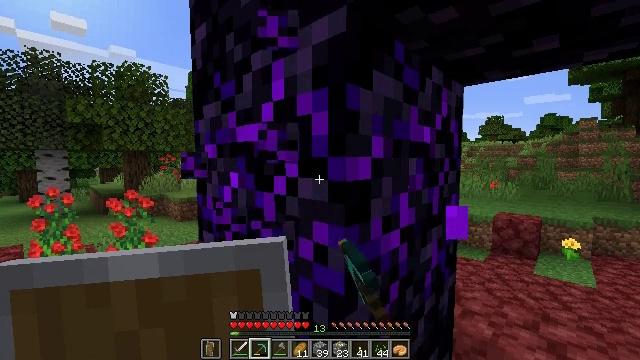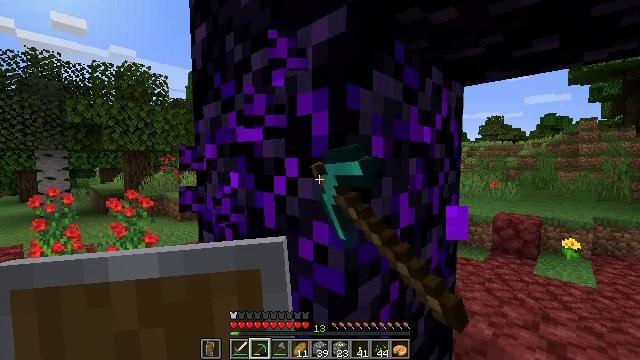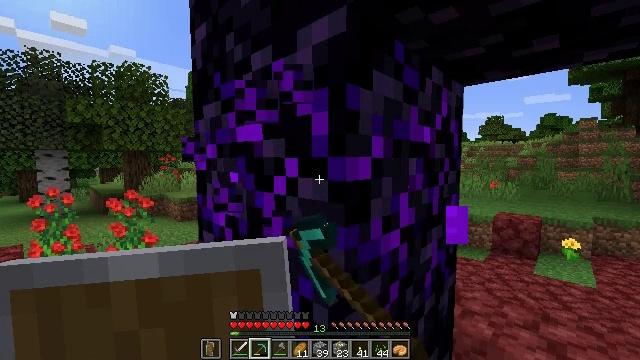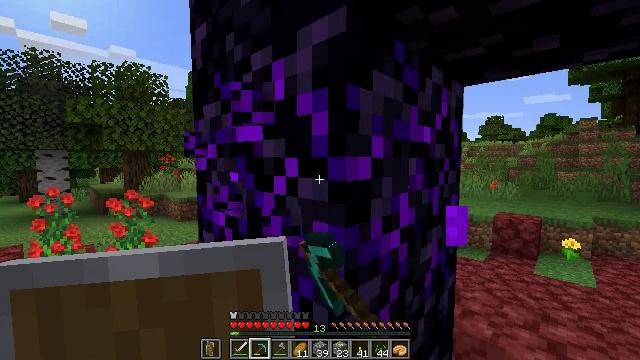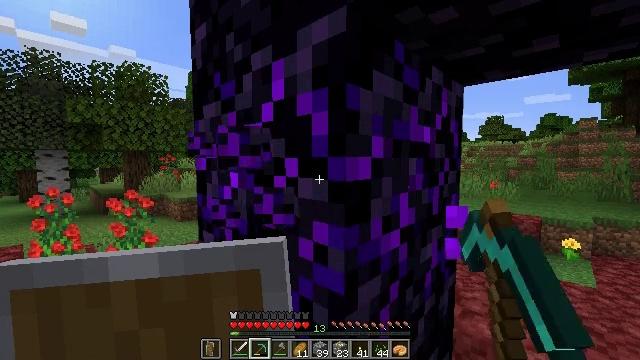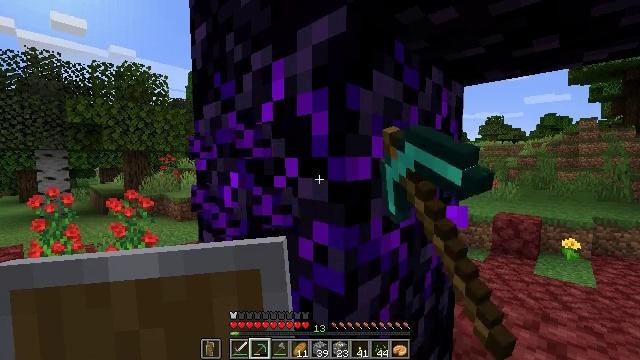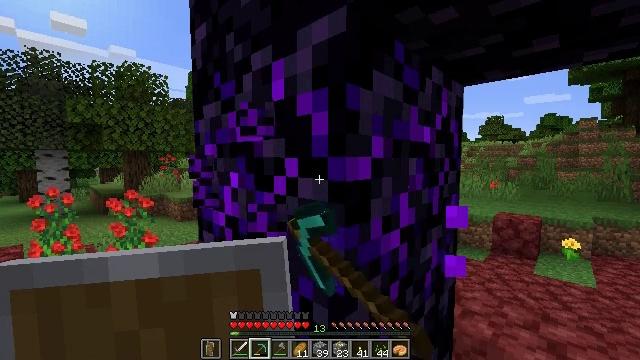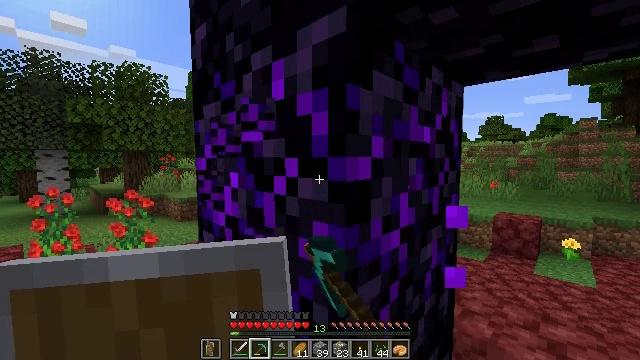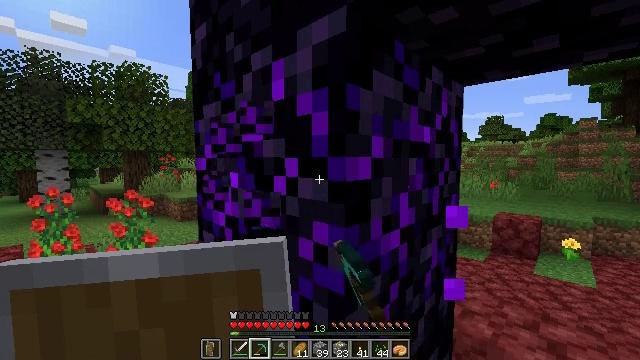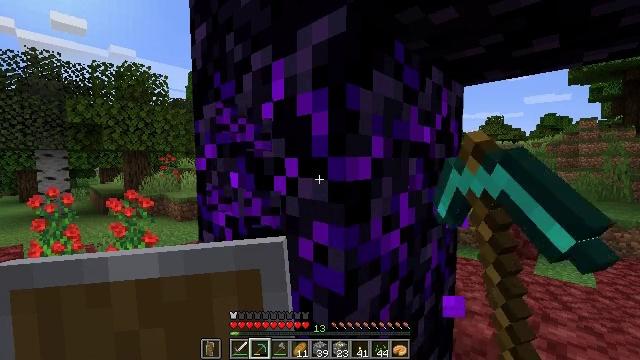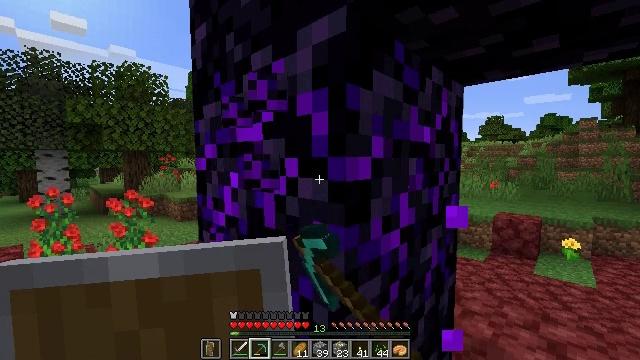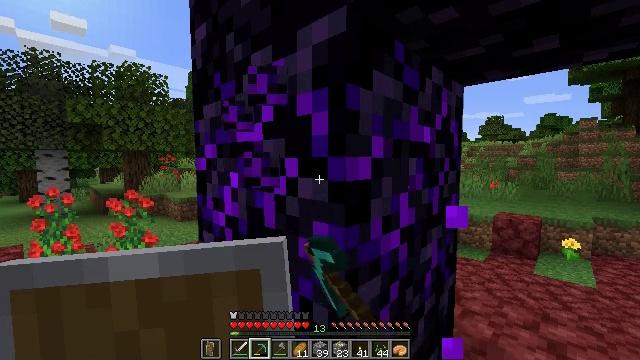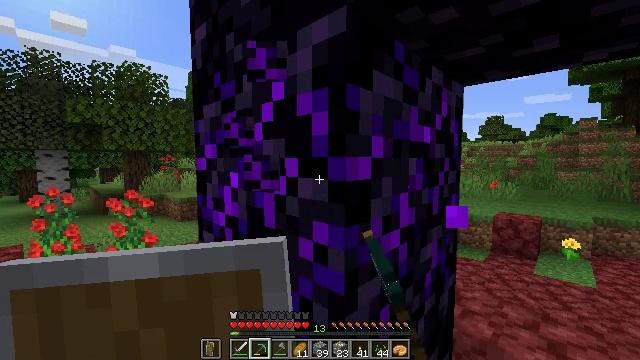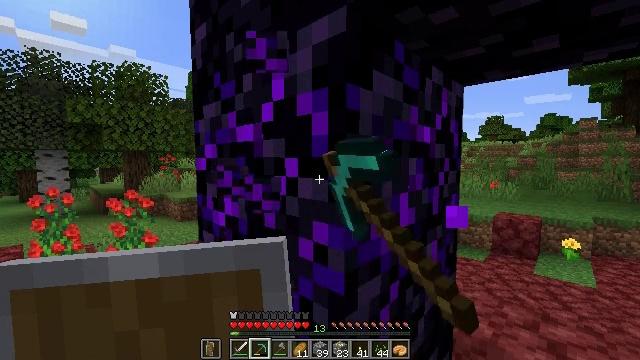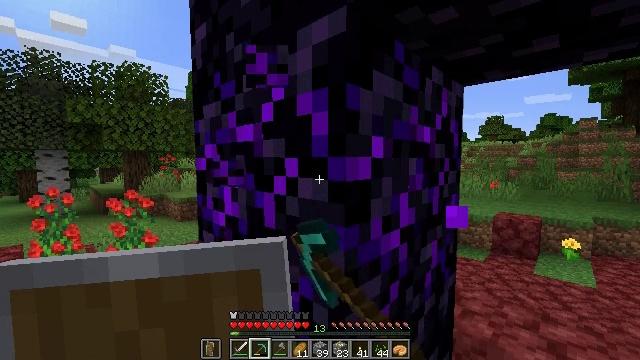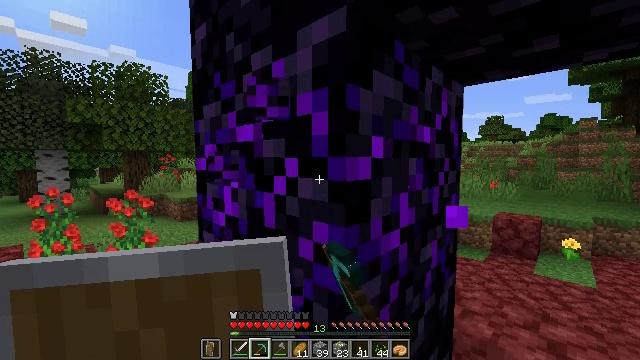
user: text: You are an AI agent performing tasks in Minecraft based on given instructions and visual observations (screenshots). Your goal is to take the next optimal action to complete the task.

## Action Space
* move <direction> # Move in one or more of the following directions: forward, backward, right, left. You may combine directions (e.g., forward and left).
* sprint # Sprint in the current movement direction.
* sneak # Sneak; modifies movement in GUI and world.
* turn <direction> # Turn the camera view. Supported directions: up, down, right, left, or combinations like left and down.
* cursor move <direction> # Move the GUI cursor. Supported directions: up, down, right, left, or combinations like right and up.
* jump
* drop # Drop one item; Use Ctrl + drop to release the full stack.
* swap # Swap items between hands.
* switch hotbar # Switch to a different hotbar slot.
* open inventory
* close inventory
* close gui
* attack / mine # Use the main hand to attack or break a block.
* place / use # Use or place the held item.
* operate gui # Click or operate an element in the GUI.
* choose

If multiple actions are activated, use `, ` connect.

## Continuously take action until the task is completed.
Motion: motion action
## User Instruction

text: Use a pickaxe to gather crying obsidian.
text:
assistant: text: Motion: attack / mine
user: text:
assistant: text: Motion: attack / mine
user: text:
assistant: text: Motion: attack / mine
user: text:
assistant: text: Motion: attack / mine
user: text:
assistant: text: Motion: attack / mine
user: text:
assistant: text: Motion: attack / mine
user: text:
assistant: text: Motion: attack / mine
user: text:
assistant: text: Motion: attack / mine
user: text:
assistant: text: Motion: attack / mine
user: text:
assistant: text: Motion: attack / mine
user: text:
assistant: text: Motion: attack / mine
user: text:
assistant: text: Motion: attack / mine
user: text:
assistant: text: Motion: attack / mine
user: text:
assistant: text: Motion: attack / mine
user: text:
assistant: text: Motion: attack / mine
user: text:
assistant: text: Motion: attack / mine
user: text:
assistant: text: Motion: attack / mine
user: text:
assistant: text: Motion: attack / mine
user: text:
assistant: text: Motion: attack / mine
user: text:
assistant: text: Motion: attack / mine
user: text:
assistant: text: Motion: attack / mine
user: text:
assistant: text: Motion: attack / mine
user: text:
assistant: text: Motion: attack / mine
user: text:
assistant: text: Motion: attack / mine
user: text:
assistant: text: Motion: attack / mine
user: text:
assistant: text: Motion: attack / mine
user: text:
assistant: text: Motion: attack / mine
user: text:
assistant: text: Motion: attack / mine
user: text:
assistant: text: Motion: attack / mine
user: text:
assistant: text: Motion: attack / mine